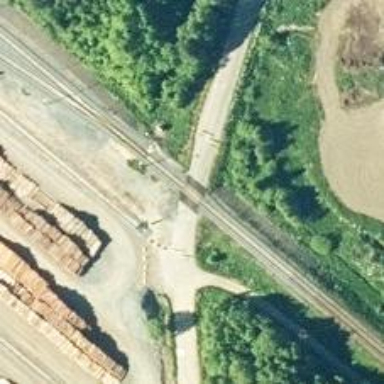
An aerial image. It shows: Railway crossing with saltire marking.